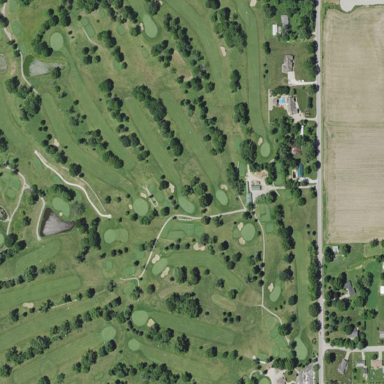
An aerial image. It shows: Golf course surrounded by greenery.